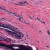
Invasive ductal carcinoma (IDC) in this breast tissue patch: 0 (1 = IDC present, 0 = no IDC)